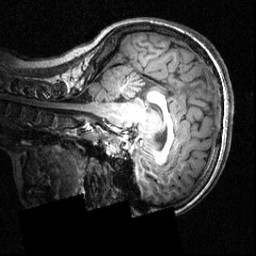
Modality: T1w
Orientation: sagittal
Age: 18
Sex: female
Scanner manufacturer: siemens
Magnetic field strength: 3.951 T
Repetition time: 1.5 s
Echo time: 0.00335 s